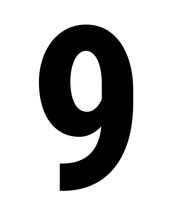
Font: Roboto_Condensed_Bold